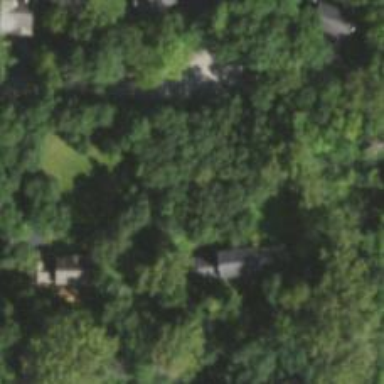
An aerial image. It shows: Driveway.